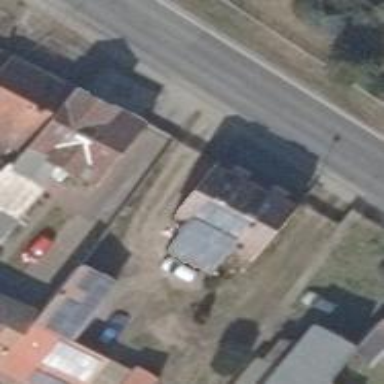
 oriented along the structure. The building is white with red roof."